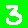
Digit: 3